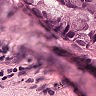
Metastatic tissue present: yes